Question: I am trying to make a Checkbox change value on click in a JTable. Here is the code I use for that in the MouseListener
'''
public void mouseClicked(MouseEvent e) {
Point mouse = e.getPoint();
int row = table.rowAtPoint(mouse);
int col = table.columnAtPoint(mouse);
if (col == 0) tableModel.setValueAt(new Boolean(!(Boolean) tableModel.getValueAt(row, col)), row, col);
}
'''
The problem is, that when I sort the table, this happens

Here is an SSCCE
'''
import javax.swing.JFrame;
import javax.swing.JTable;
import javax.swing.SwingUtilities;
import javax.swing.table.AbstractTableModel;
@SuppressWarnings("serial")
public class SSCCE extends JFrame {
JTable table;
public SSCCE() {
setSize(300, 200);
Object[][] data = { {false, "This is false"}, {true, "This is true"}};
table = new JTable(new CustomTableModel(data));
add(table);
setDefaultCloseOperation(EXIT_ON_CLOSE);
setLocationRelativeTo(null);
setVisible(true);
}
private class CustomTableModel extends AbstractTableModel {
Object[][] data;
public CustomTableModel(Object[][] data) {
this.data = data;
}
public Class<?> getColumnClass(int columnIndex) {
return data[0][columnIndex].getClass();
}
public int getColumnCount() {
return data[0].length;
}
public int getRowCount() {
return data.length;
}
public Object getValueAt(int rowIndex, int columnIndex) {
return data[rowIndex][columnIndex];
}
}
public static void main(String[] args) {
SwingUtilities.invokeLater(new Runnable() {
public void run() {
new SSCCE();
}
});
}
}
'''
Is there a way around this? Or a better method (not ListListener) to detect clicks on cells?
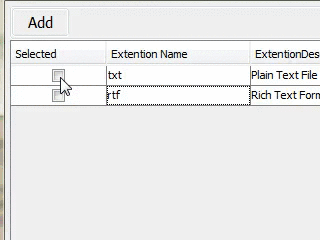
Answer: There is no need to use a MouseListener. You just need to use a proper editor for the column and the table will handle it for you.
Read the section from the Swing tutorial on <URL> for more information and working examples.
Basically you need to do two things:
1. Add Boolean data to the TableModel
2. Override the getColumnClass(...) method of the TableModel to return Boolean.class for that column and the table will choose the appropriate editor.
Above is the answer for your question, but for future information the MouseEvent is relative to the table, so you want to use table methods to access the data. That is you would use 'table.getValueAt(...)' and 'table.setValueAt(...)'. These reference the data as it is currently displayed in the view of the table. That is the view could be sorted or the column could have been moved.